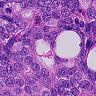
Metastatic tissue present: yes